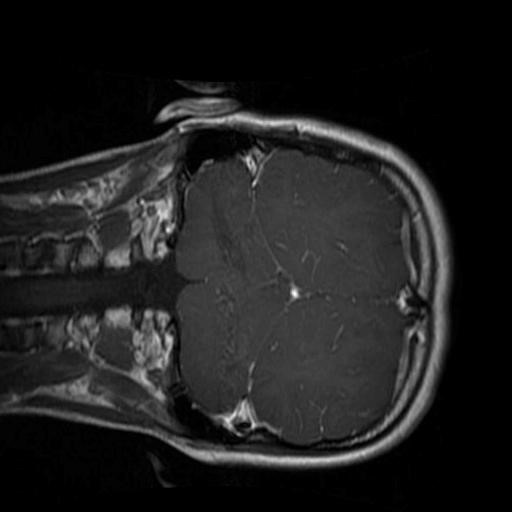
Label: brain_glioma